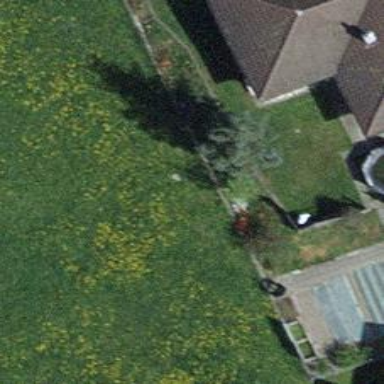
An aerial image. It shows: Garden with evergreen needle-leaved trees.